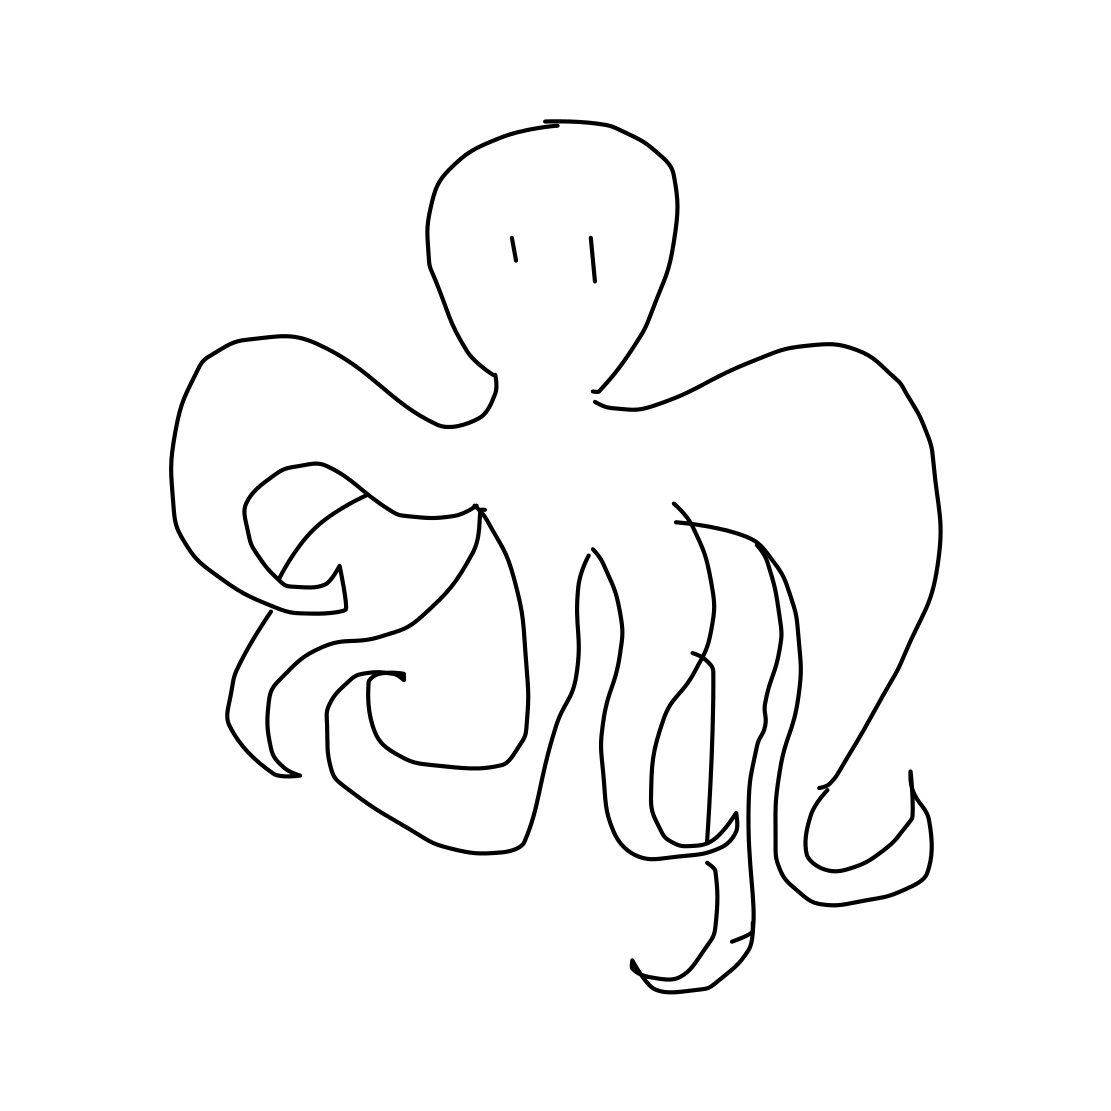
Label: octopus